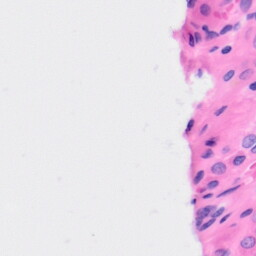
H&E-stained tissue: Kidney